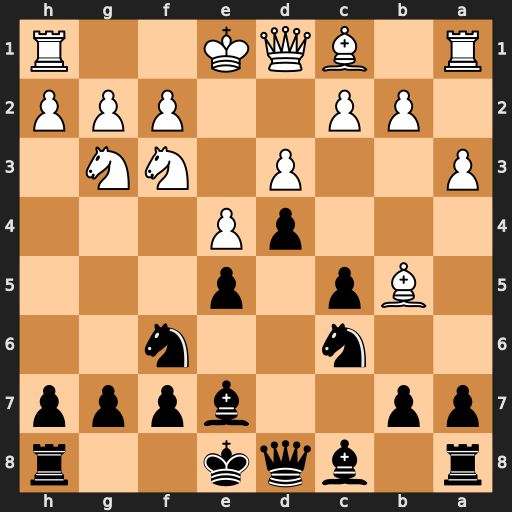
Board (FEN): r1bqk2r/pp2bppp/2n2n2/1Bp1p3/3pP3/P2P1NN1/1PP2PPP/R1BQK2R
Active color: b
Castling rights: KQkq
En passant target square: -
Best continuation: Qa5+ Bd2 Qxb5